RGB frame:
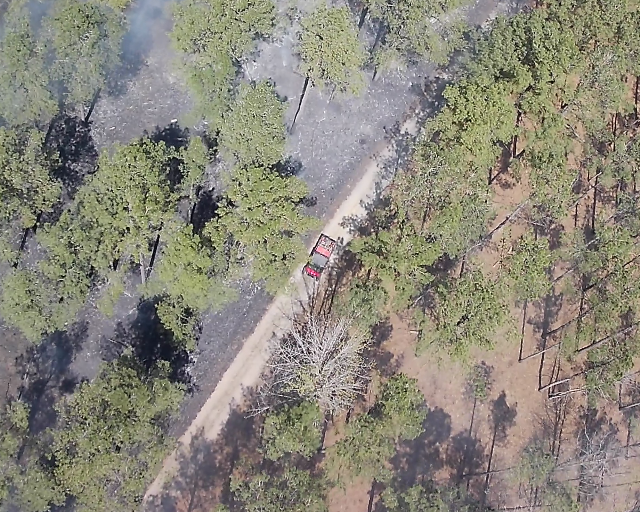
Thermal frame:
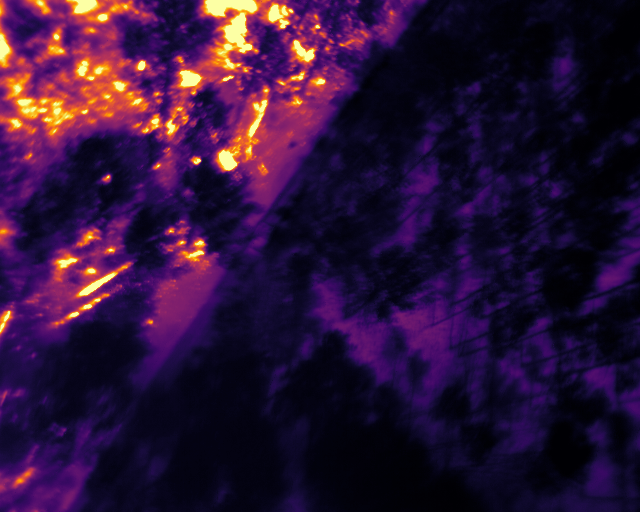
Captured: 2026-02-27 02:42:15
Pixels at or above 80 °C: 11069 (fraction of frame: 0.03378)